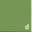
Piece: xx